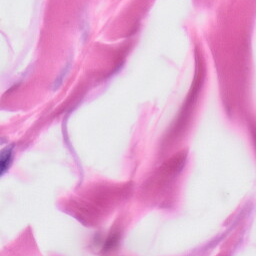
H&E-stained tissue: Skin